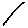
Label: line